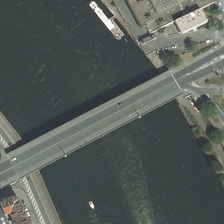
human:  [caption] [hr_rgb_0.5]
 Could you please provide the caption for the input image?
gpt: this is a big bridge and some buildings .

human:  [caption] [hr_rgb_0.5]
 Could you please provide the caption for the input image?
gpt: a bridge on a black river is near several buildings and green trees .

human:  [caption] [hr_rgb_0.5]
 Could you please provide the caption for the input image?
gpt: the roads are grey, the ground is brown and the water is blue .

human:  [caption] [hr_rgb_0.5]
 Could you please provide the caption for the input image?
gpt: a bridge on a black river is near several buildings and green trees .

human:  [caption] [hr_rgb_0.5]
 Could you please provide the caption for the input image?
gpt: this is a big bridge and some buildings .